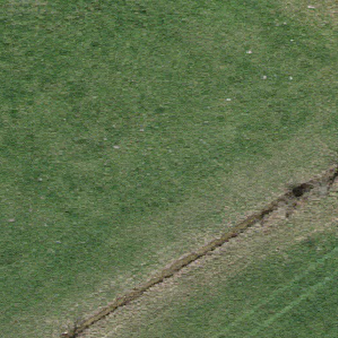
Label: other